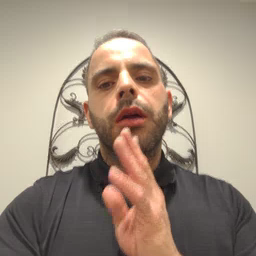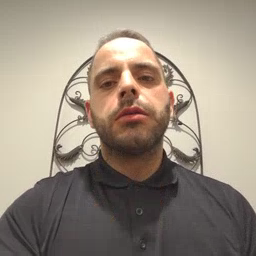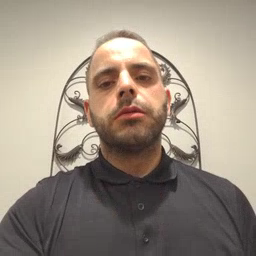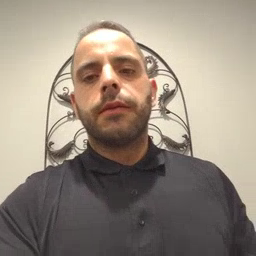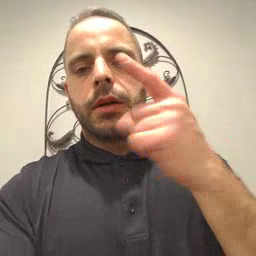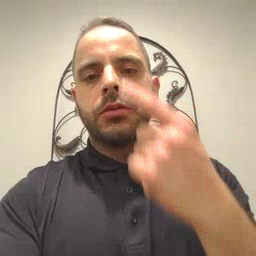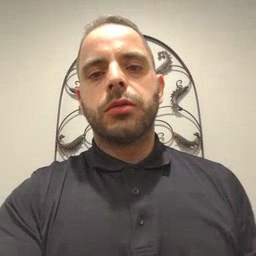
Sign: first